Field crop: maize
Growth stage: 1
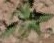
Species: atriplex